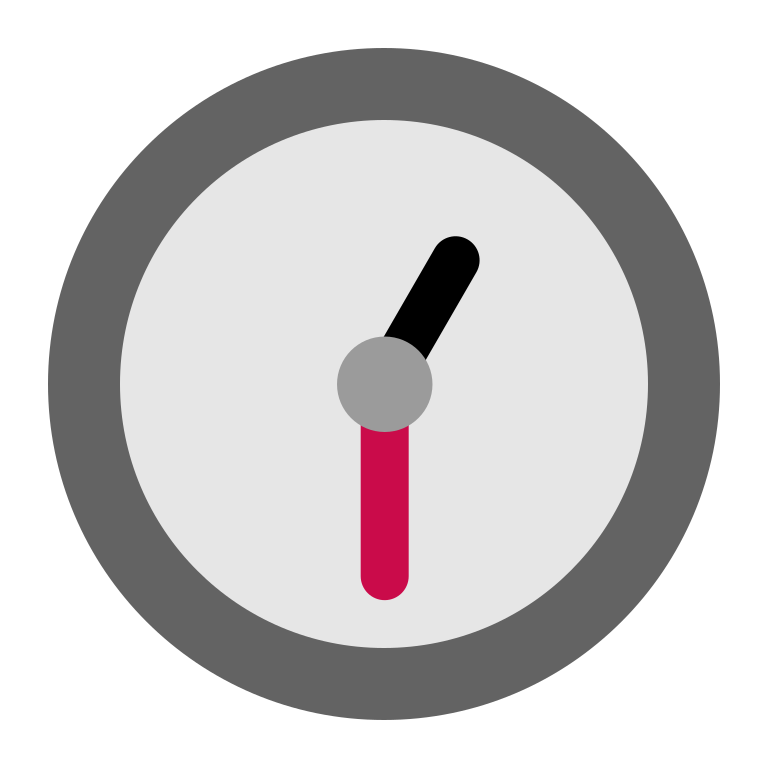
one thirty flat